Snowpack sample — Snodgrass Mountain, Crested Butte, Colorado (2/4/25, 12:06 PM MST)
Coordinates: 38.923, -106.968
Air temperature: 35 °F
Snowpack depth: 80 cm
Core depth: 50 cm
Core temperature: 30.2 °F
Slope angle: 14°, slope face: 78°
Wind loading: low
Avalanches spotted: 0
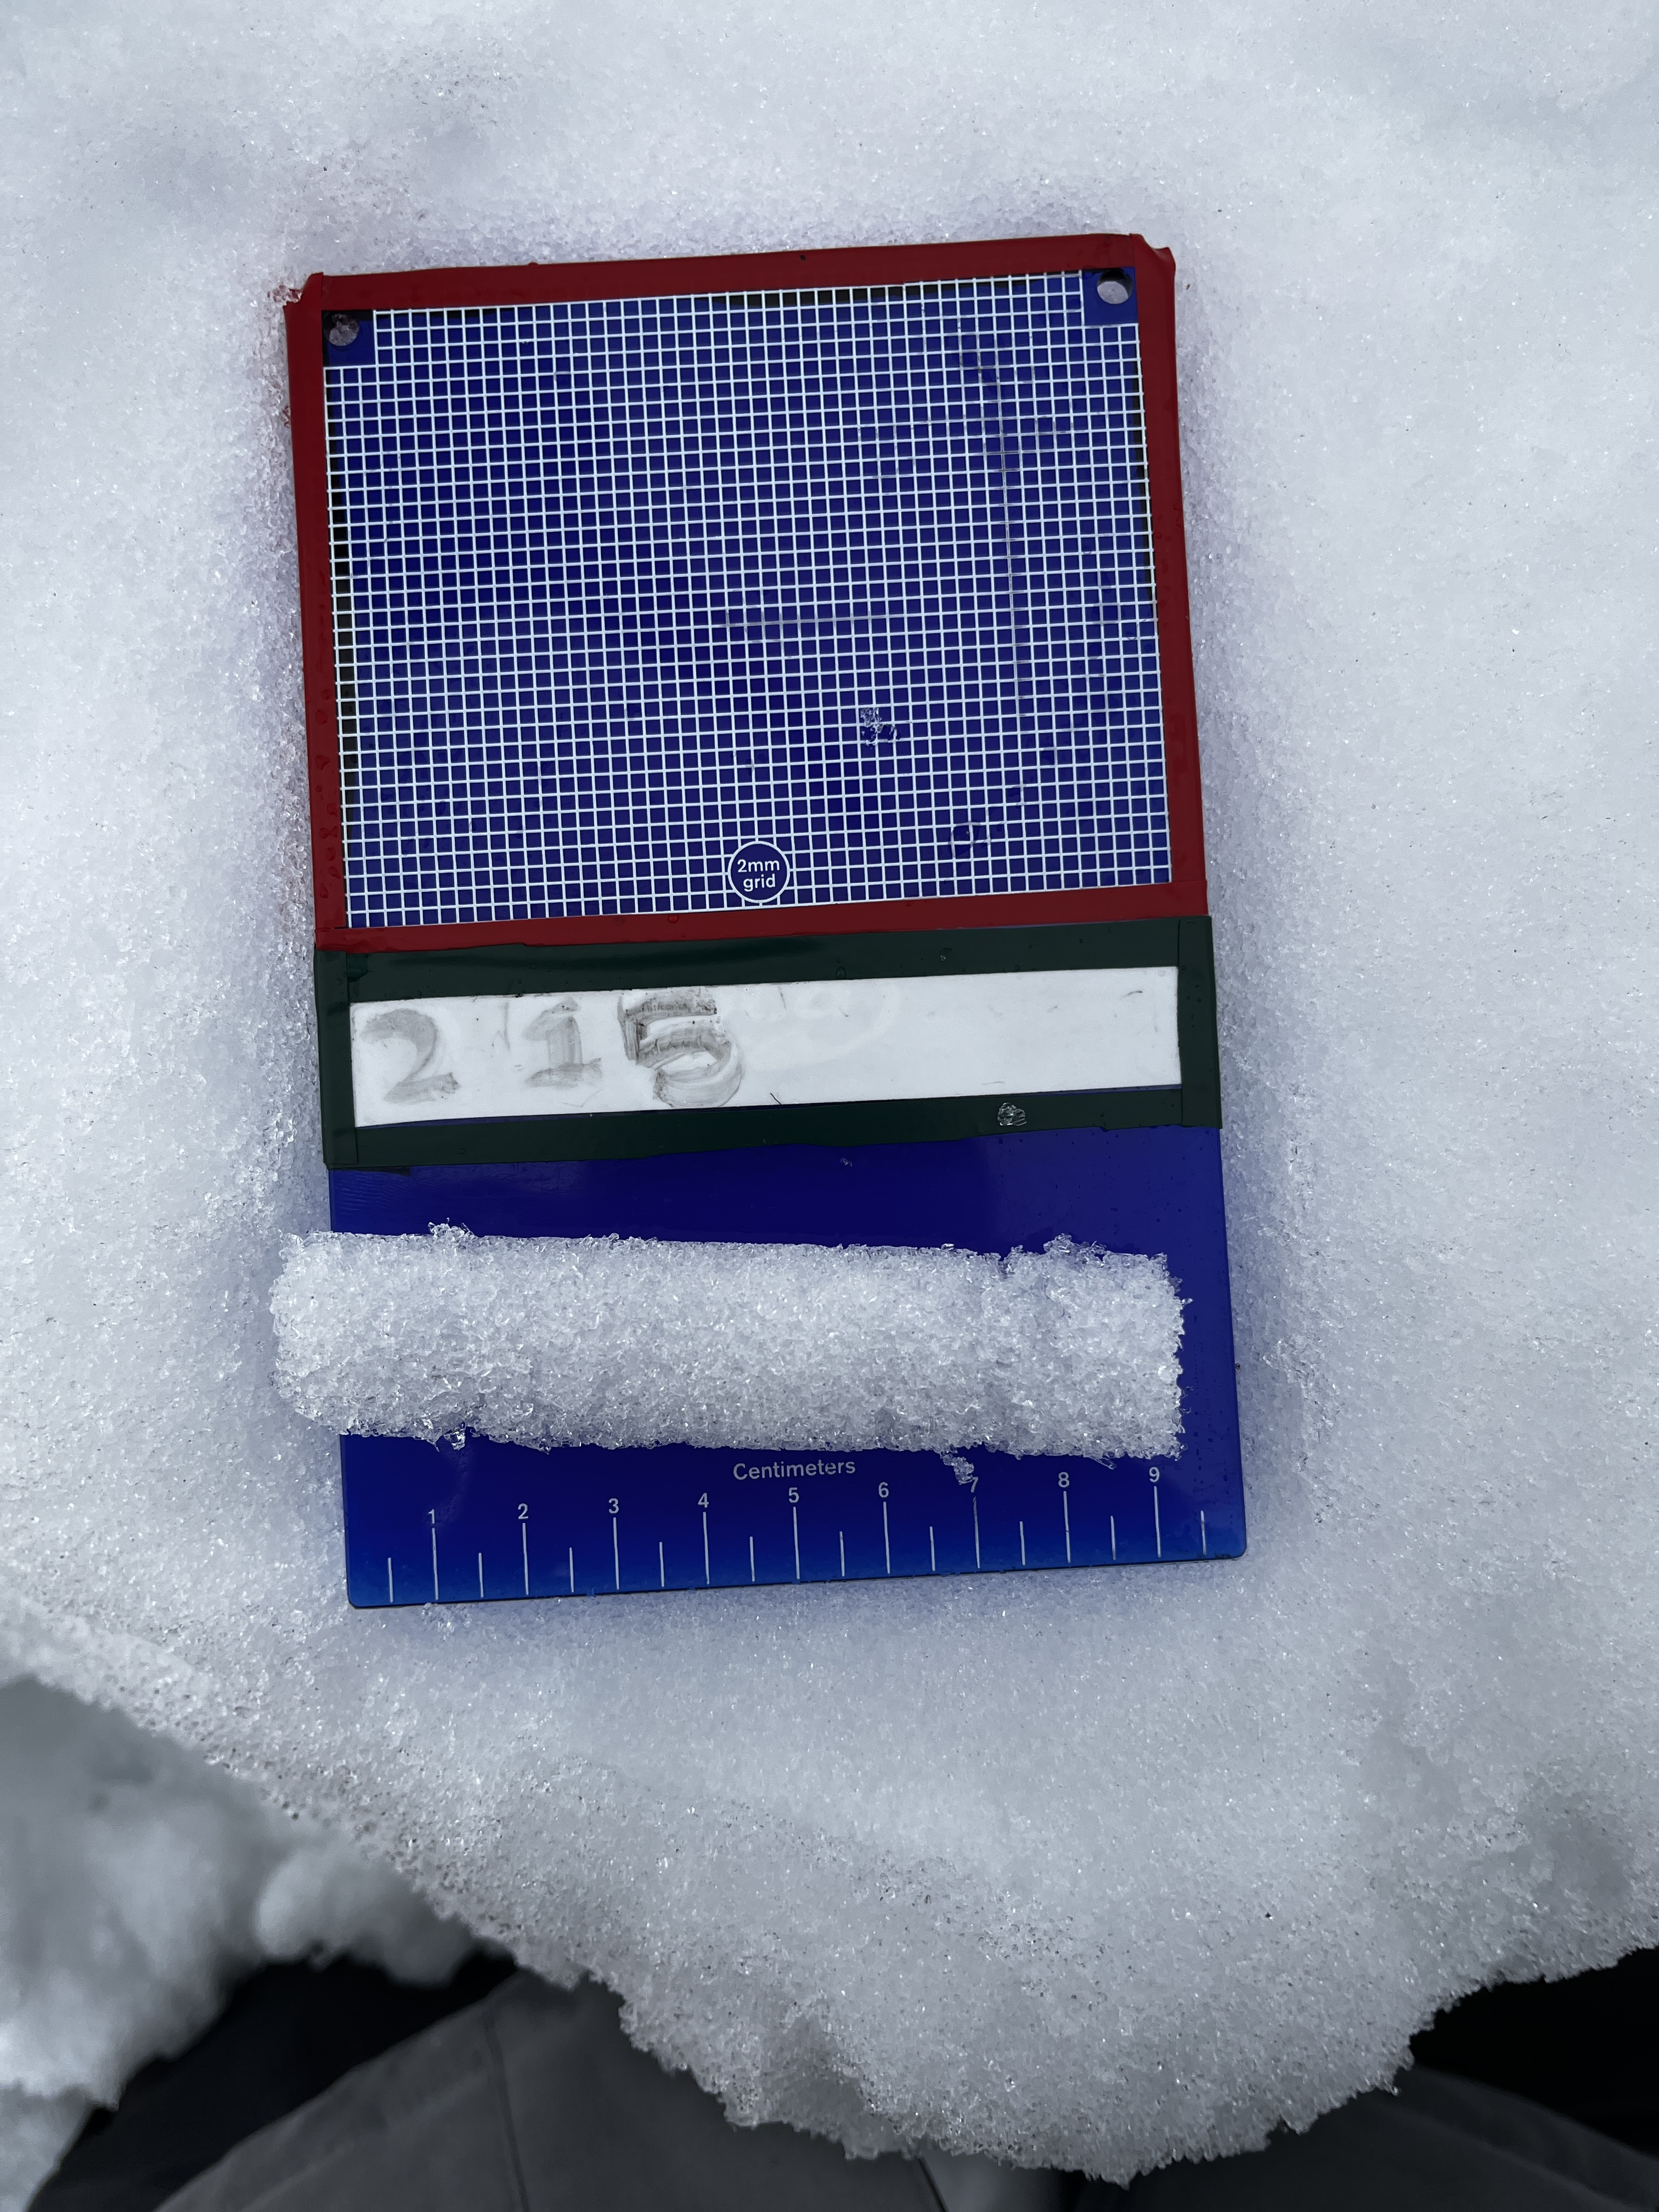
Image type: crystal_card
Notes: No avalanches nearby, unusually warm weather for the last month reported by residents, Collected 25 yards from treeline